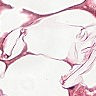
Metastatic tissue present: no